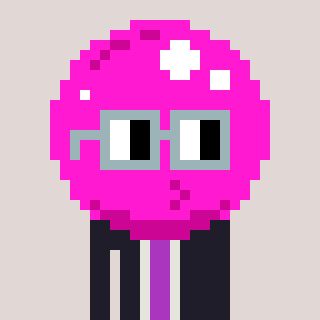
a pixel art character with square dark gray glasses, a bubblegum-shaped head and a grayscale-colored body on a warm background